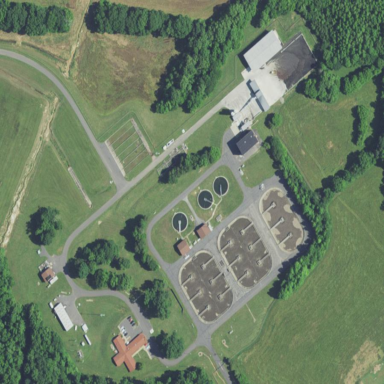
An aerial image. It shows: Wastewater plant.